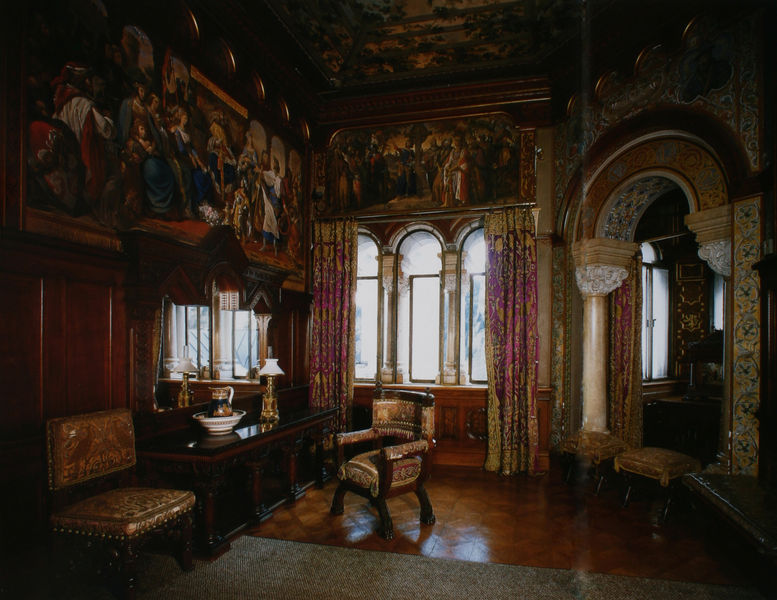
Titel: Schloss Neuschwanstein, Ankleidezimmer Ludwigs II.
Künstler: Eduard Ille
Standort: Schwangau
Institution: Schloss Neuschwanstein
Schlagwörter: blau, gemälde, grün, braun, fenster, holz, lampe, licht, marmor, raum, stuhl, stühle, säule, säulen, tisch, zimmer, rot, schloss, muster, teppich, schüssel, bild, innenraum, möbel, spiegel, vorhang, spiegelung, boden, interieur, sessel, kanne, krug, bilder, bogen, italien, venedig, parkett, bank, hocker, saal, schemel, rundbogen, dekoration, gardine, gardinen, polster, tapete, vorhänge, ornamente, wandgemälde, wandmalerei, schlafzimmer, foto, fotografie, bögen, erker, truhe, palast, torbogen, becken, brokat, inneres, kapitell, fries, sims, karaffe, sessek, anrichte, schnörkel, gesims, pieta, brauntöne, rundbögen, fresken, baldachin, mobiliar, deckengemälde, waschtisch, bemalung, verzierungen, ludwig, vertäfelung, gebälk, waschschüssel, neuschwanstein, malereien, holztäfelung, prunksaal, täfelung, altmodisch, zimmel, wandmalereien, polstermöbel, linderhof, stizgruppe, fenster von innen mit vorhängen, säulen torbogen#teppich, vorh#nge, svhüssel, maragoni